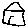
Label: house